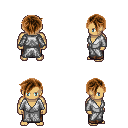
a pixel art fantasy rpg character, male body template, human, tanned skin, white robe, robe skirt, brown pixie cut hairstyle, four views (front, back, left, right), 2x2 character sprite sheet, small pixel art, hard edges, no anti-aliasing